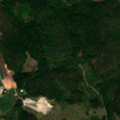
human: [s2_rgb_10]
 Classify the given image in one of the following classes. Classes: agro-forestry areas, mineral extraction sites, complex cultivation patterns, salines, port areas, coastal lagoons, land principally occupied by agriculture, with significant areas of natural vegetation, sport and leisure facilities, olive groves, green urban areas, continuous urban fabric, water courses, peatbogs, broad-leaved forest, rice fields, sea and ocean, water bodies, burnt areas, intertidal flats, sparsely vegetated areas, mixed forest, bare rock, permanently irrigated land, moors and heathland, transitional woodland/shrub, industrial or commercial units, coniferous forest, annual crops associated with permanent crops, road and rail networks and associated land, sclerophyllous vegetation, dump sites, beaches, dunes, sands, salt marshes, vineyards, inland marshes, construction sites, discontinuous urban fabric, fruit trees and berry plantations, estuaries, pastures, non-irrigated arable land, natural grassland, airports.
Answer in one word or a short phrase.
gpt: land principally occupied by agriculture, with significant areas of natural vegetation, coniferous forest, mixed forest, transitional woodland/shrub